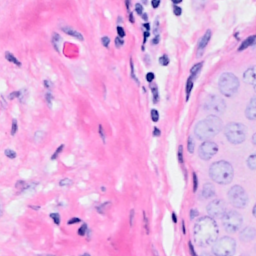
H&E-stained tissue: Breast